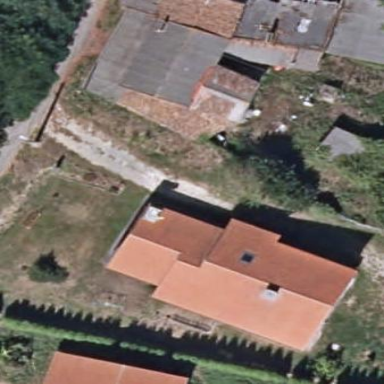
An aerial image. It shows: Simple and straightforward house.